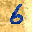
Label: 6